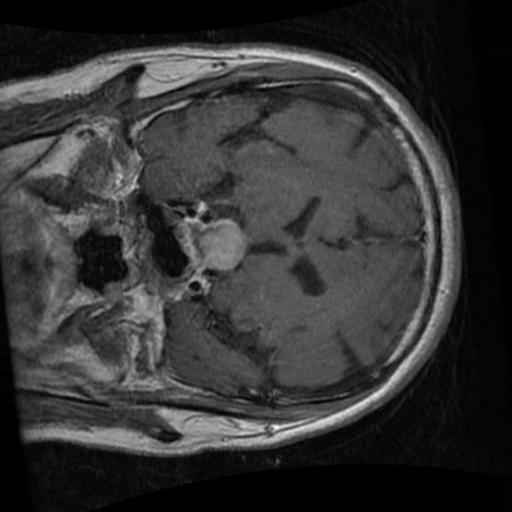
Label: brain_tumor